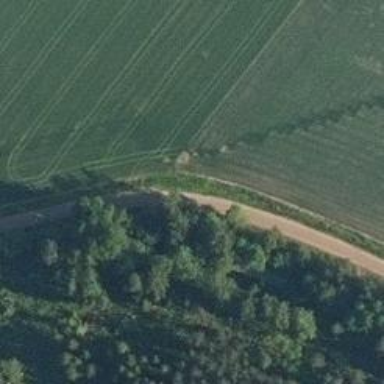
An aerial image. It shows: Tertiary road.